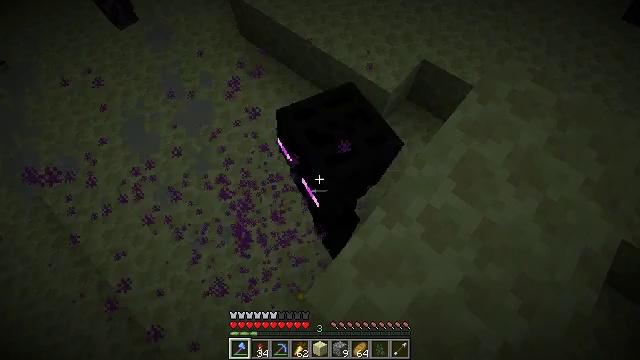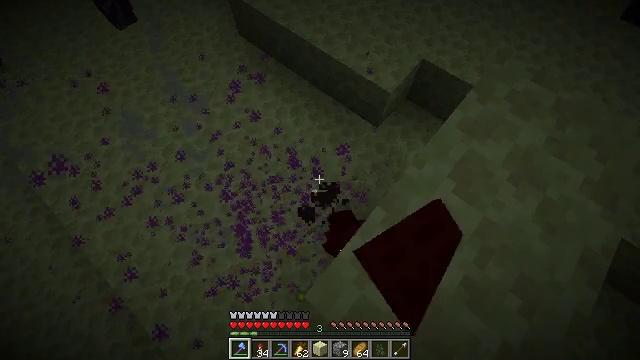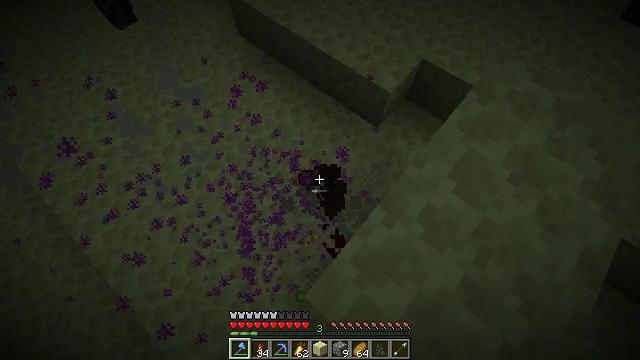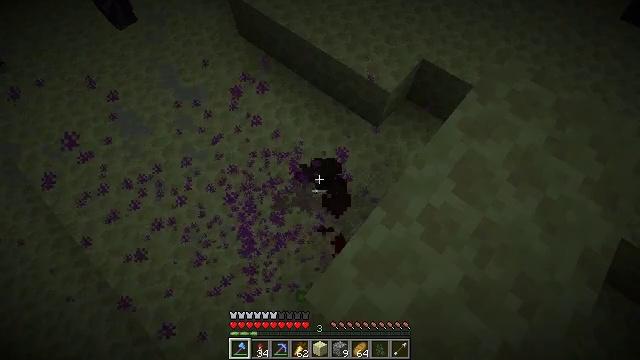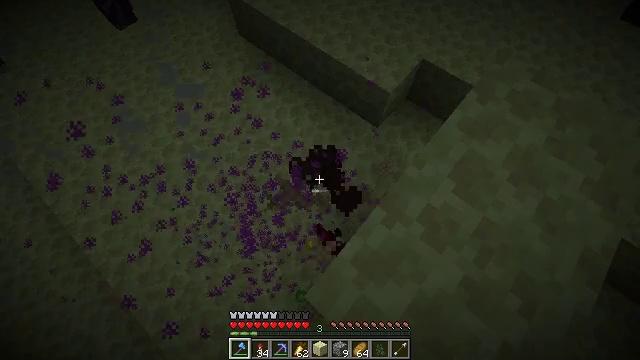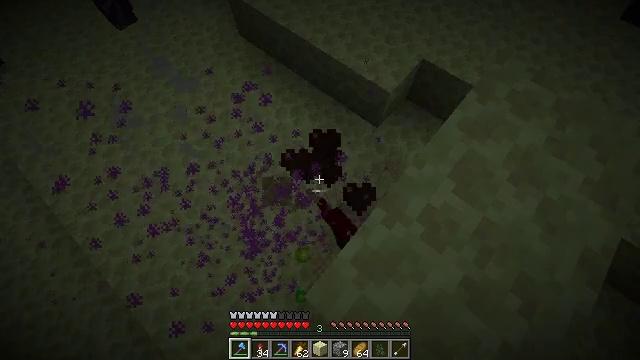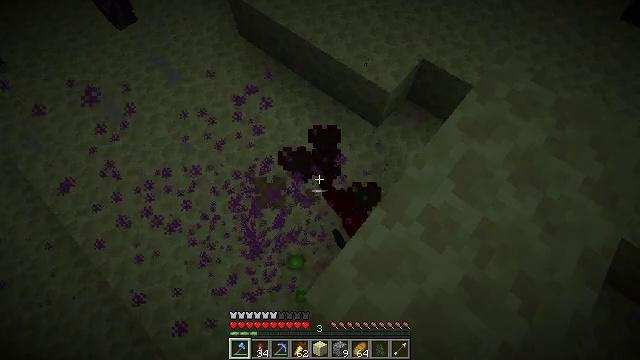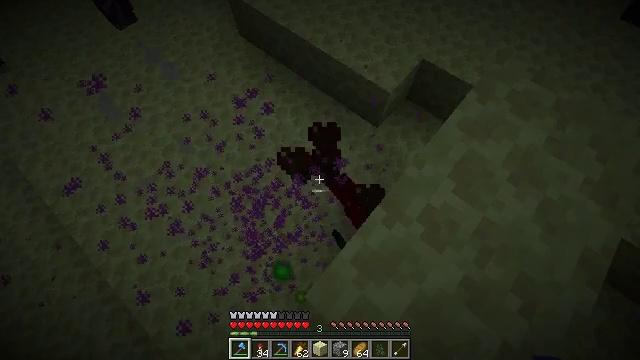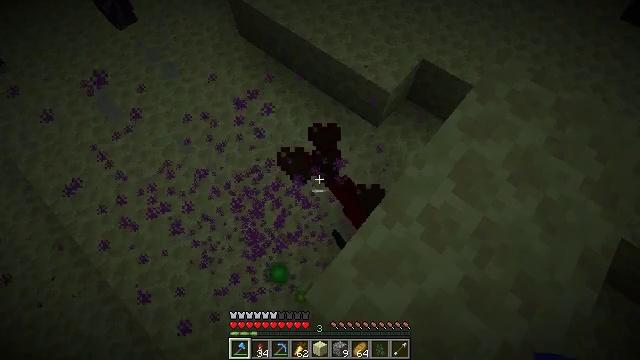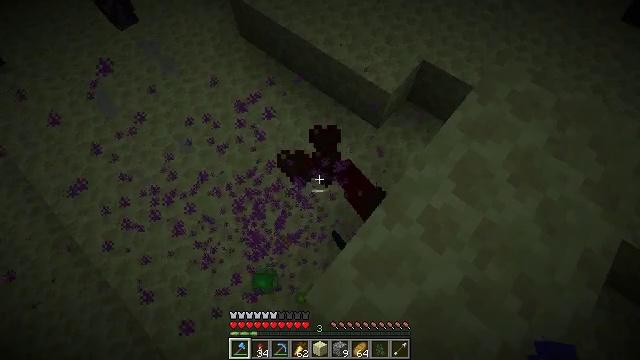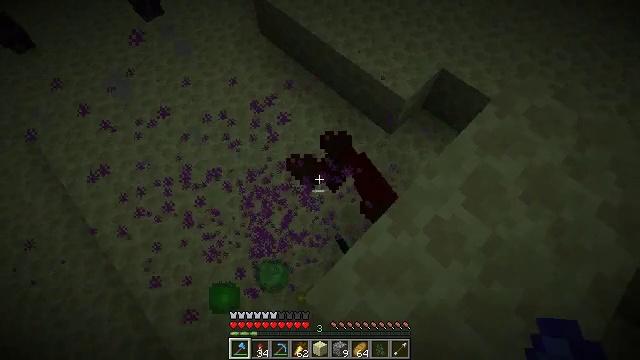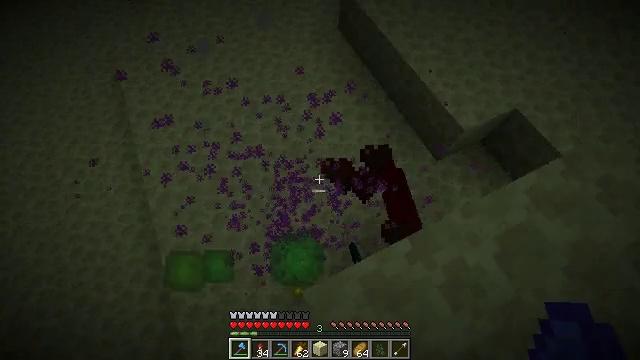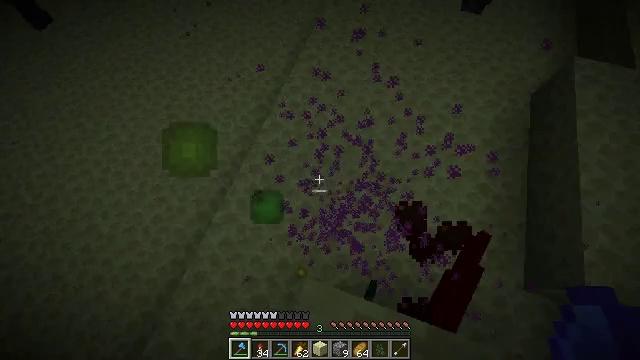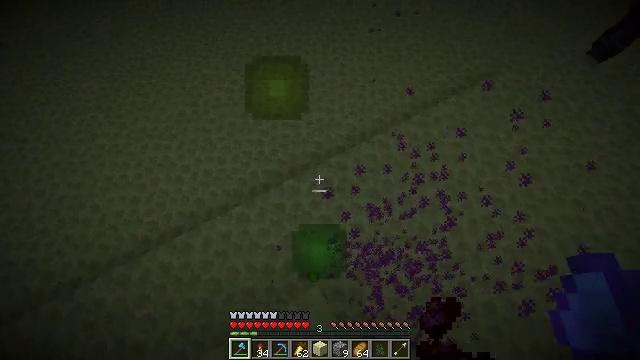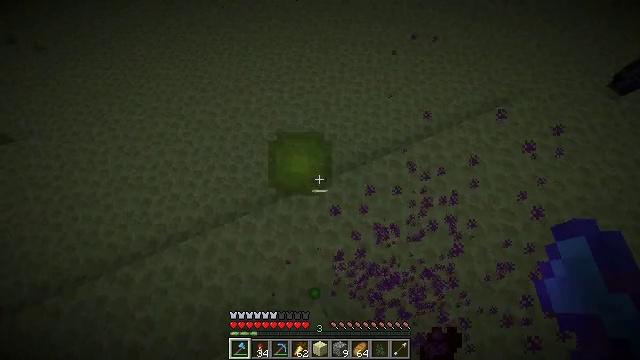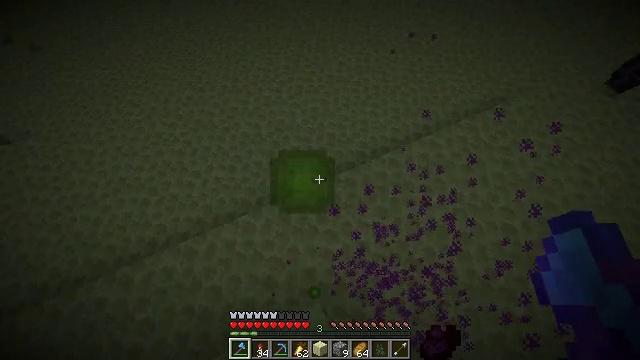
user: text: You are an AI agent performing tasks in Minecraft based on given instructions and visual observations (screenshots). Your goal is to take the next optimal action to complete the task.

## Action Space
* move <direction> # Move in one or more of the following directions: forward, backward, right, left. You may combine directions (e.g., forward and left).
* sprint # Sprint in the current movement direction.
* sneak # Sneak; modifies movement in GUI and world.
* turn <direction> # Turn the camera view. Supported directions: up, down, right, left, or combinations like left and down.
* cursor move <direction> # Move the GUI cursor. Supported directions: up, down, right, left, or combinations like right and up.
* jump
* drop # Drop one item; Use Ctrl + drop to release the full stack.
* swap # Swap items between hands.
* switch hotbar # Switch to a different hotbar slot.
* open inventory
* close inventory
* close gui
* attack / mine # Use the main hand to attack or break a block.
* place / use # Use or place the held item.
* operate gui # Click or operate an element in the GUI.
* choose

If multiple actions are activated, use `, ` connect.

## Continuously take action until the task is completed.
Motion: motion action
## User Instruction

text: Remove a diamond axe from the inventory.
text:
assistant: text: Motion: sneak
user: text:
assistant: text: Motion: sneak
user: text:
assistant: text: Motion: sneak
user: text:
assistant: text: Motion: sneak
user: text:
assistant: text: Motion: sneak
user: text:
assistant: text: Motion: sneak
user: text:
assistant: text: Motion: sneak
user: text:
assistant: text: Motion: sneak
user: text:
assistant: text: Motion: sneak
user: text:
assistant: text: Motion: sneak, turn left
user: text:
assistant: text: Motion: sneak, turn left
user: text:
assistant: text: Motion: sneak, turn left
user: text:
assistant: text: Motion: sneak, turn left and up
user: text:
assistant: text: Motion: sneak, turn left and up
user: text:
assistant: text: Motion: sneak
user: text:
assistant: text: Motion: sneak
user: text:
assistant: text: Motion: sneak
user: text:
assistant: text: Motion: sneak, turn right
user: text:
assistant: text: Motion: sneak, turn right
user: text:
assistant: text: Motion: sneak, turn right
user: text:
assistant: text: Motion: sneak, turn right
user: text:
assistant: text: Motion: sneak, turn right
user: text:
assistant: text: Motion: sneak
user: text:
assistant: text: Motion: sneak, turn left
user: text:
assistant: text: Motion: sneak, turn left
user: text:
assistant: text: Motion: sneak, jump
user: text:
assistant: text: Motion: sneak, turn left, jump
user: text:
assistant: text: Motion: sneak, turn left and down, jump
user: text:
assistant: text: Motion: sneak, jump
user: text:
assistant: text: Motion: sneak, jump